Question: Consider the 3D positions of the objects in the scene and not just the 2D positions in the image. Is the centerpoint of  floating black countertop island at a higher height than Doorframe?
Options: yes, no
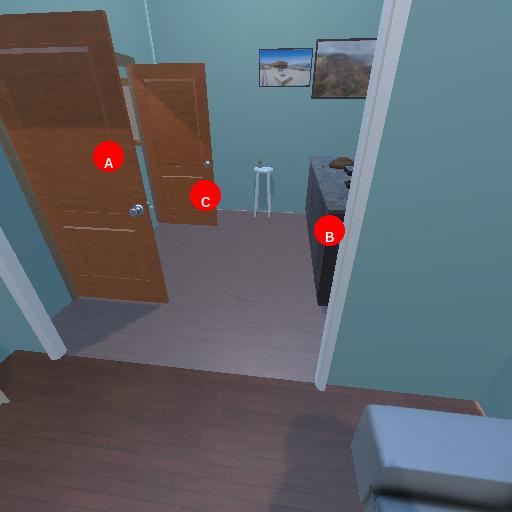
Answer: yes